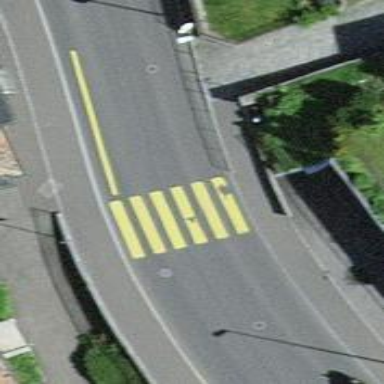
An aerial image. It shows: Zebra crossing on the road.